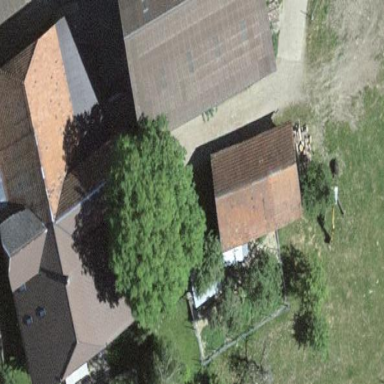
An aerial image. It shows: Farm building.